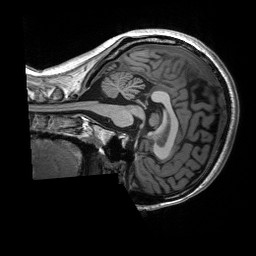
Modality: T1w
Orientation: sagittal
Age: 23
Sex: female
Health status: healthy
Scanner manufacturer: siemens
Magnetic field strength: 3 T
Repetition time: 2.53 s
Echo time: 0.00227 s